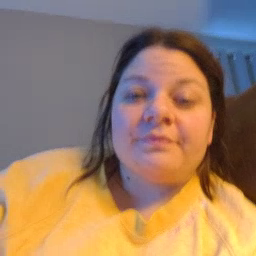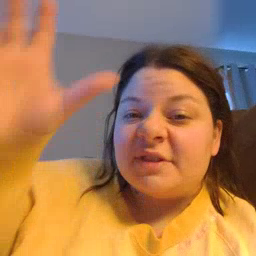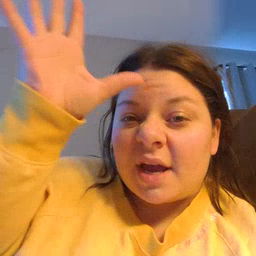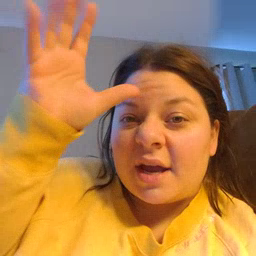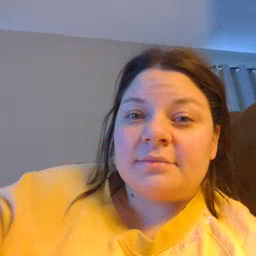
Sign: dad